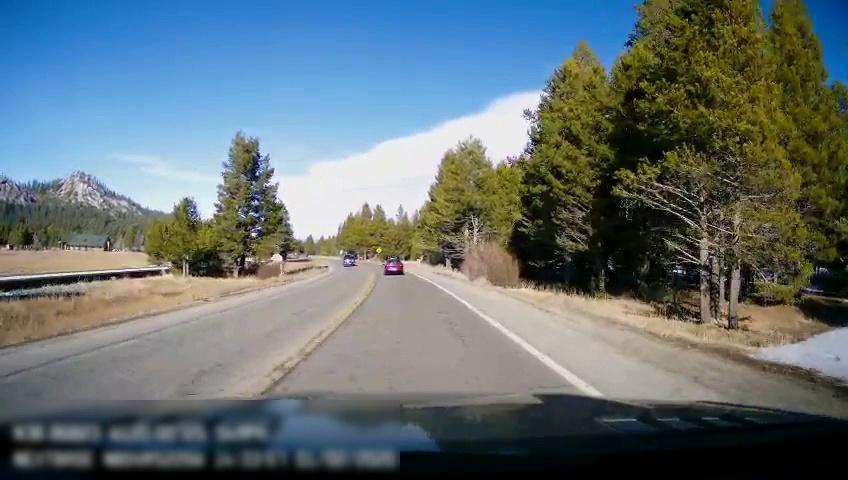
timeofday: Day
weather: Sunny
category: Drivable Space
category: Vehicles | Car
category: Vehicles | Truck
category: Lanes | Current Lane